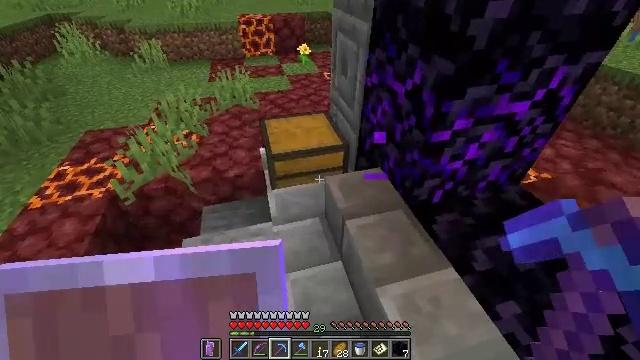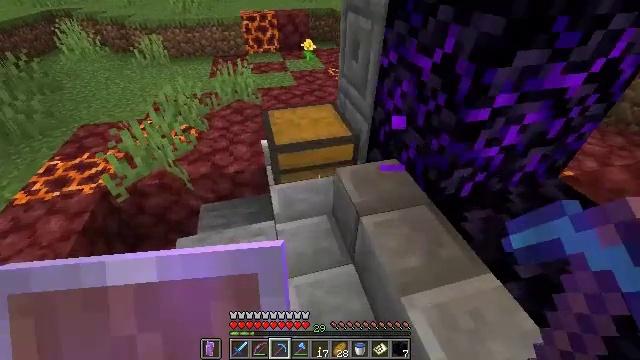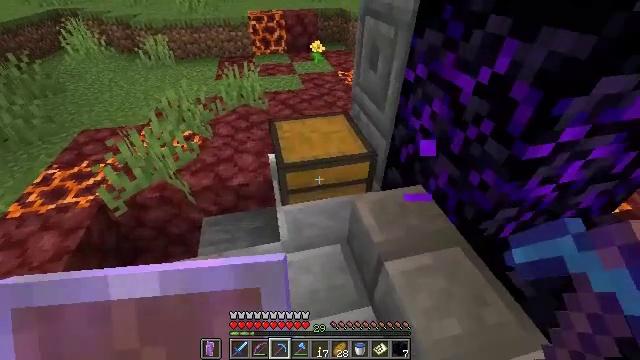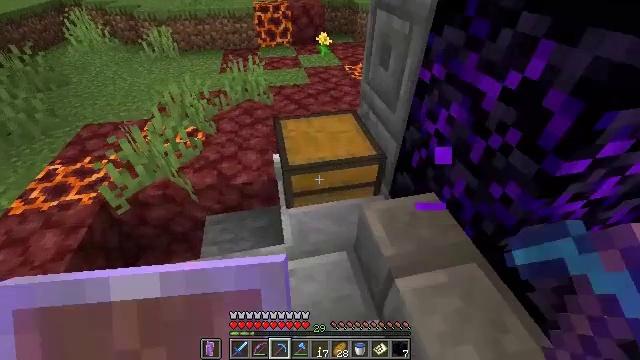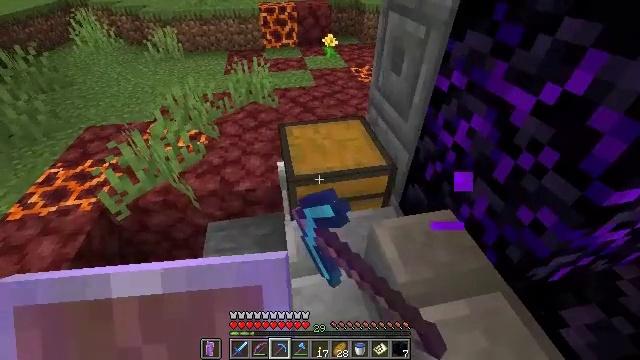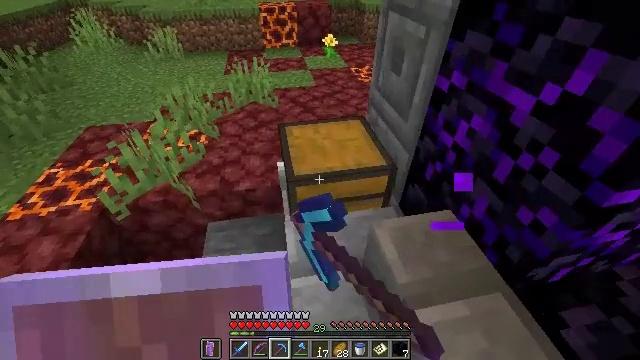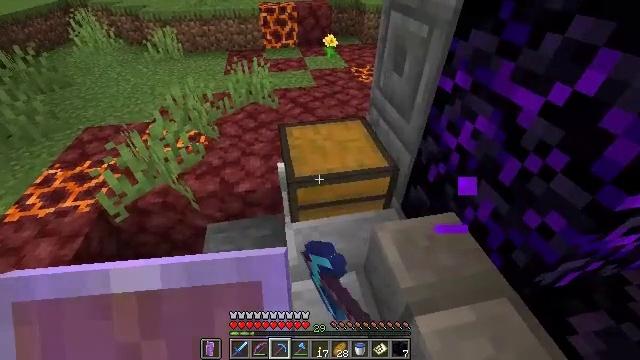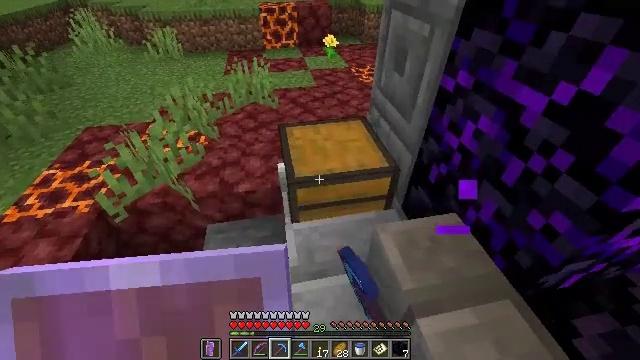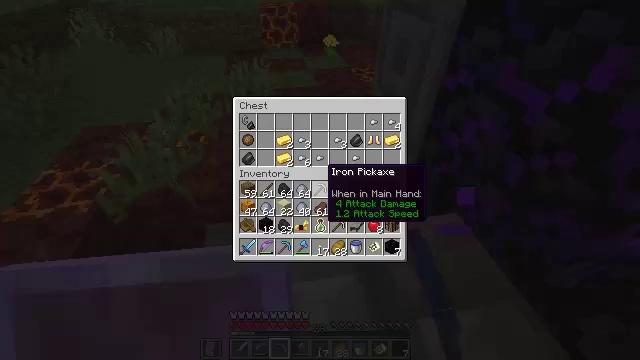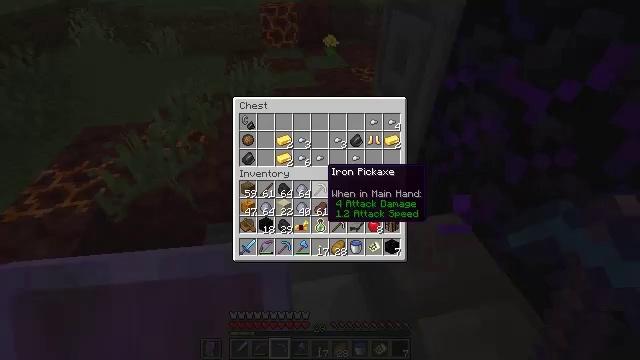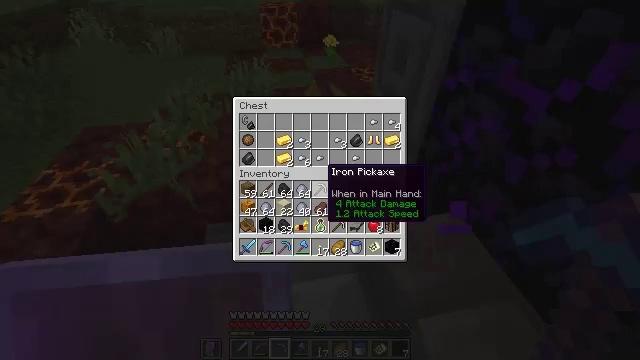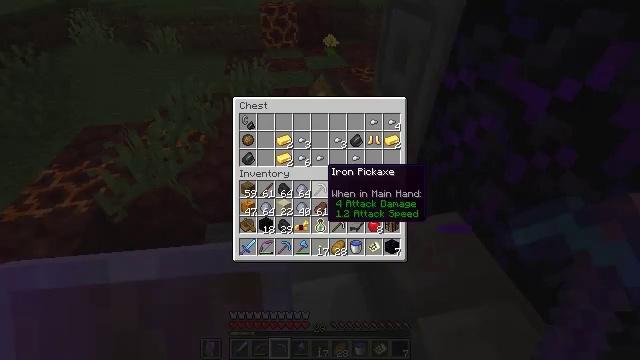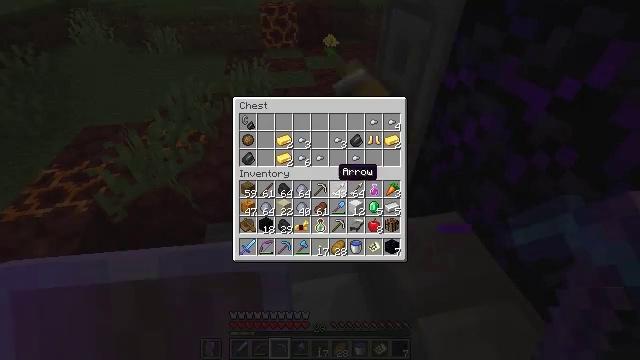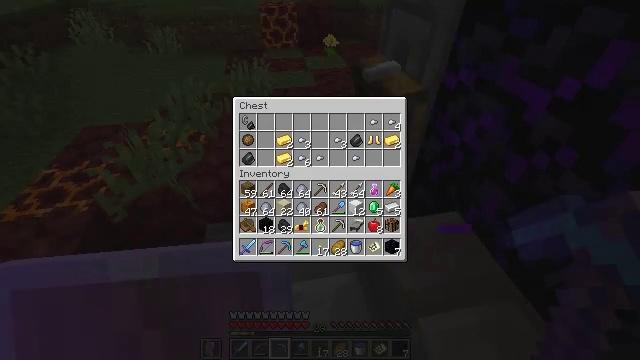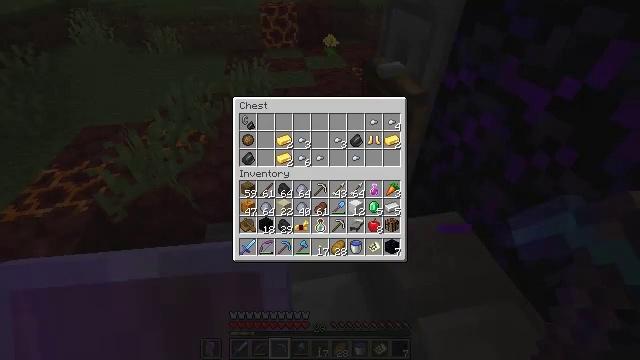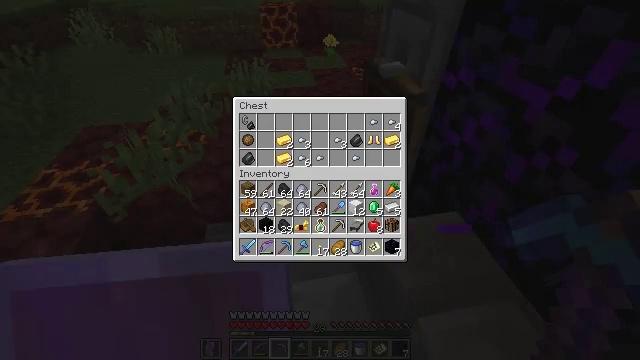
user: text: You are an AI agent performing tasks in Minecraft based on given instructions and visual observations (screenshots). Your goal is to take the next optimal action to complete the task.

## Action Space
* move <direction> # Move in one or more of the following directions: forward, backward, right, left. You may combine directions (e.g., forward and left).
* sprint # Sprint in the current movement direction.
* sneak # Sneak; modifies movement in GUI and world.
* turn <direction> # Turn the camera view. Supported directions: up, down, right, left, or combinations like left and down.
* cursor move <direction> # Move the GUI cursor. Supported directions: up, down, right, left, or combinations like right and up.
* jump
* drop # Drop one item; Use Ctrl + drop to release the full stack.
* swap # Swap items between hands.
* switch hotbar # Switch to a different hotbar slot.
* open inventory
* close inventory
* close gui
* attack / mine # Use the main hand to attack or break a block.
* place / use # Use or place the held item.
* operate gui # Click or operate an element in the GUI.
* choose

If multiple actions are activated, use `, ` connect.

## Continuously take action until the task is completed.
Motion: motion action
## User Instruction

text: Collect the gold block from a structure.
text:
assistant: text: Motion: move forward
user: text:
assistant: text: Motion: move forward, turn left
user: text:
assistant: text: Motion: turn left and down, use / place
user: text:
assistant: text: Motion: turn left, use / place
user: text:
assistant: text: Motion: no_op
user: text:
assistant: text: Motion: no_op
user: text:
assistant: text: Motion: no_op
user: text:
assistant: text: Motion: open gui
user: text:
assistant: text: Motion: no_op
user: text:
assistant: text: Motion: no_op
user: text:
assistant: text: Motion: no_op
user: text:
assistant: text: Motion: cursor move right
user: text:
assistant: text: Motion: cursor move right and up
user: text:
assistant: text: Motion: cursor move right and up
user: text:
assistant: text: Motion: cursor move right and down
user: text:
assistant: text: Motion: cursor move right and down
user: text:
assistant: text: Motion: cursor move left and down
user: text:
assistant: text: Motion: cursor move left and down
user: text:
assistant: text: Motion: cursor move left and down
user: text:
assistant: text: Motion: sneak
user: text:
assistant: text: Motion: sneak
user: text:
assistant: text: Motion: sneak, operate gui
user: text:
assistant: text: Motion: sneak, operate gui
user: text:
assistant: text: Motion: sneak
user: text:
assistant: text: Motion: sneak
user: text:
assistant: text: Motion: sneak
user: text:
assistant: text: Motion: cursor move right
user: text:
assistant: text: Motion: cursor move right and up
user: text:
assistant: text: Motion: no_op
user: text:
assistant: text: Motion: no_op